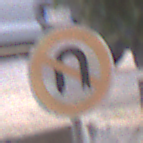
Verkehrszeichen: VerbotWenden
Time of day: MorningAfternoon
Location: Outdoor (Urban)
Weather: Clear
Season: NotSpecified
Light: Natural